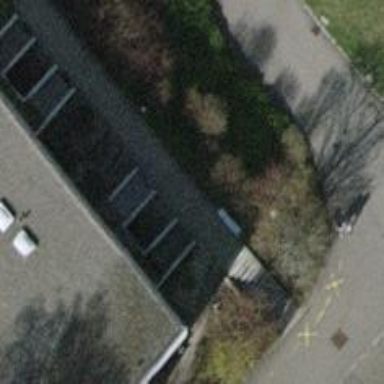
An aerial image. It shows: Road with steps.